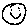
Label: smiley face